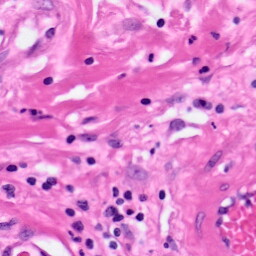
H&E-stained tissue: Pancreatic